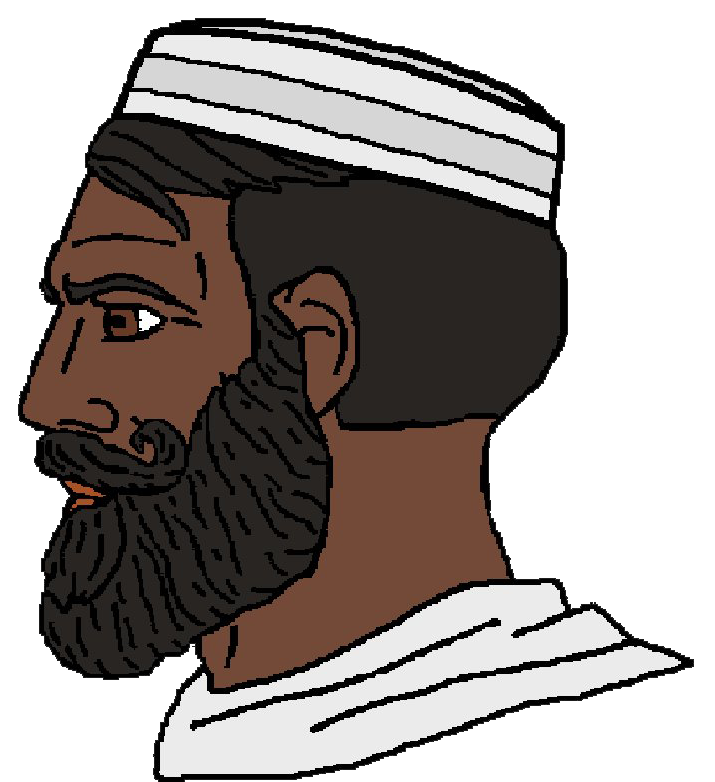
Label: 4_Yes_Chad